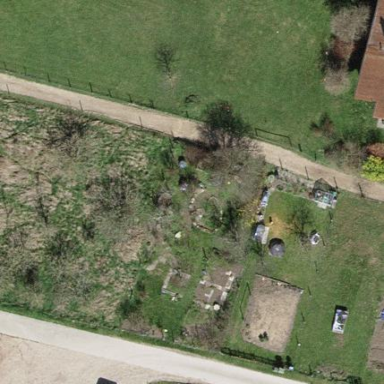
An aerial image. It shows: Allotments area.